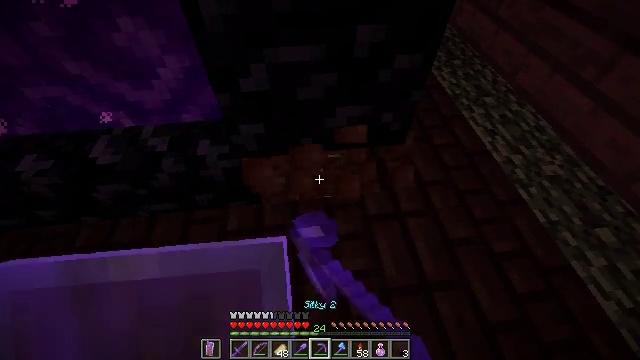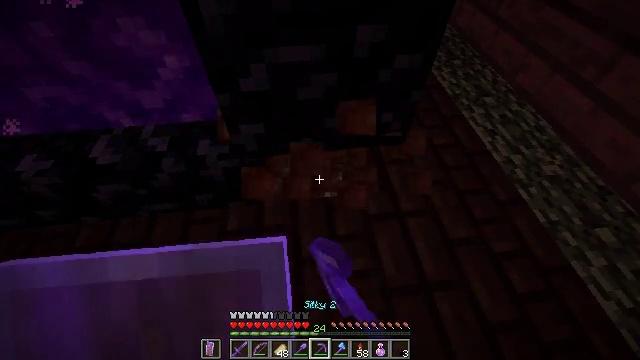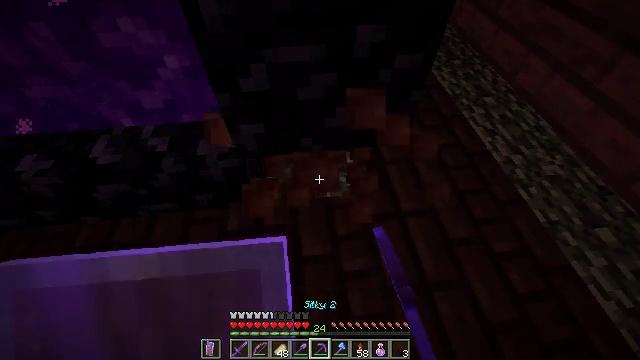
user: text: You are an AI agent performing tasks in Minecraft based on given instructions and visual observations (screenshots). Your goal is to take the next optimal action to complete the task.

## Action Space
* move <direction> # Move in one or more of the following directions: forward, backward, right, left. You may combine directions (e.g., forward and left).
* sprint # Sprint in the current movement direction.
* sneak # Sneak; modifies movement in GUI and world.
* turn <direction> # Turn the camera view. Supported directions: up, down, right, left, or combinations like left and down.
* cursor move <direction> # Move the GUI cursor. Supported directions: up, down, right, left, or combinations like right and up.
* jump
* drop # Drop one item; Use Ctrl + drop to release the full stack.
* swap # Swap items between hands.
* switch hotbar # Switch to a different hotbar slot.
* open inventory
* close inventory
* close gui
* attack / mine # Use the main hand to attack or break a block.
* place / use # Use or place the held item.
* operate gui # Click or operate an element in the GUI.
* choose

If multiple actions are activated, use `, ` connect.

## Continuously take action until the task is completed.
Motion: motion action
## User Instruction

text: Mine the netherrack in the Nether.
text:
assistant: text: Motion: attack / mine
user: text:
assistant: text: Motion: attack / mine
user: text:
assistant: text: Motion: no_op